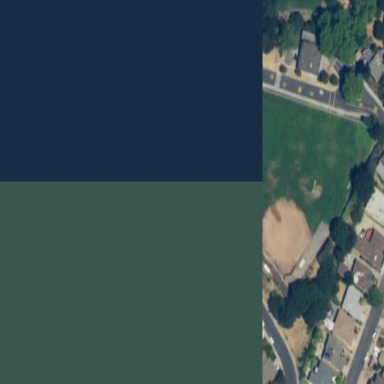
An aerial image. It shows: School.